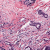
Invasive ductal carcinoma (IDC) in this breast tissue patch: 1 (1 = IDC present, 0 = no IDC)